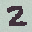
Label: 2